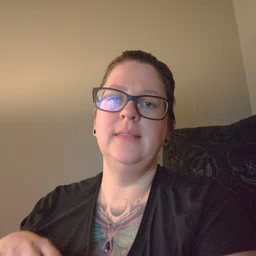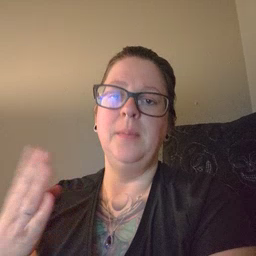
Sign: morning